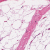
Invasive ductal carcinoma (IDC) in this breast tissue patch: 0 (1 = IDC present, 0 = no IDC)